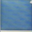
Piece: xx